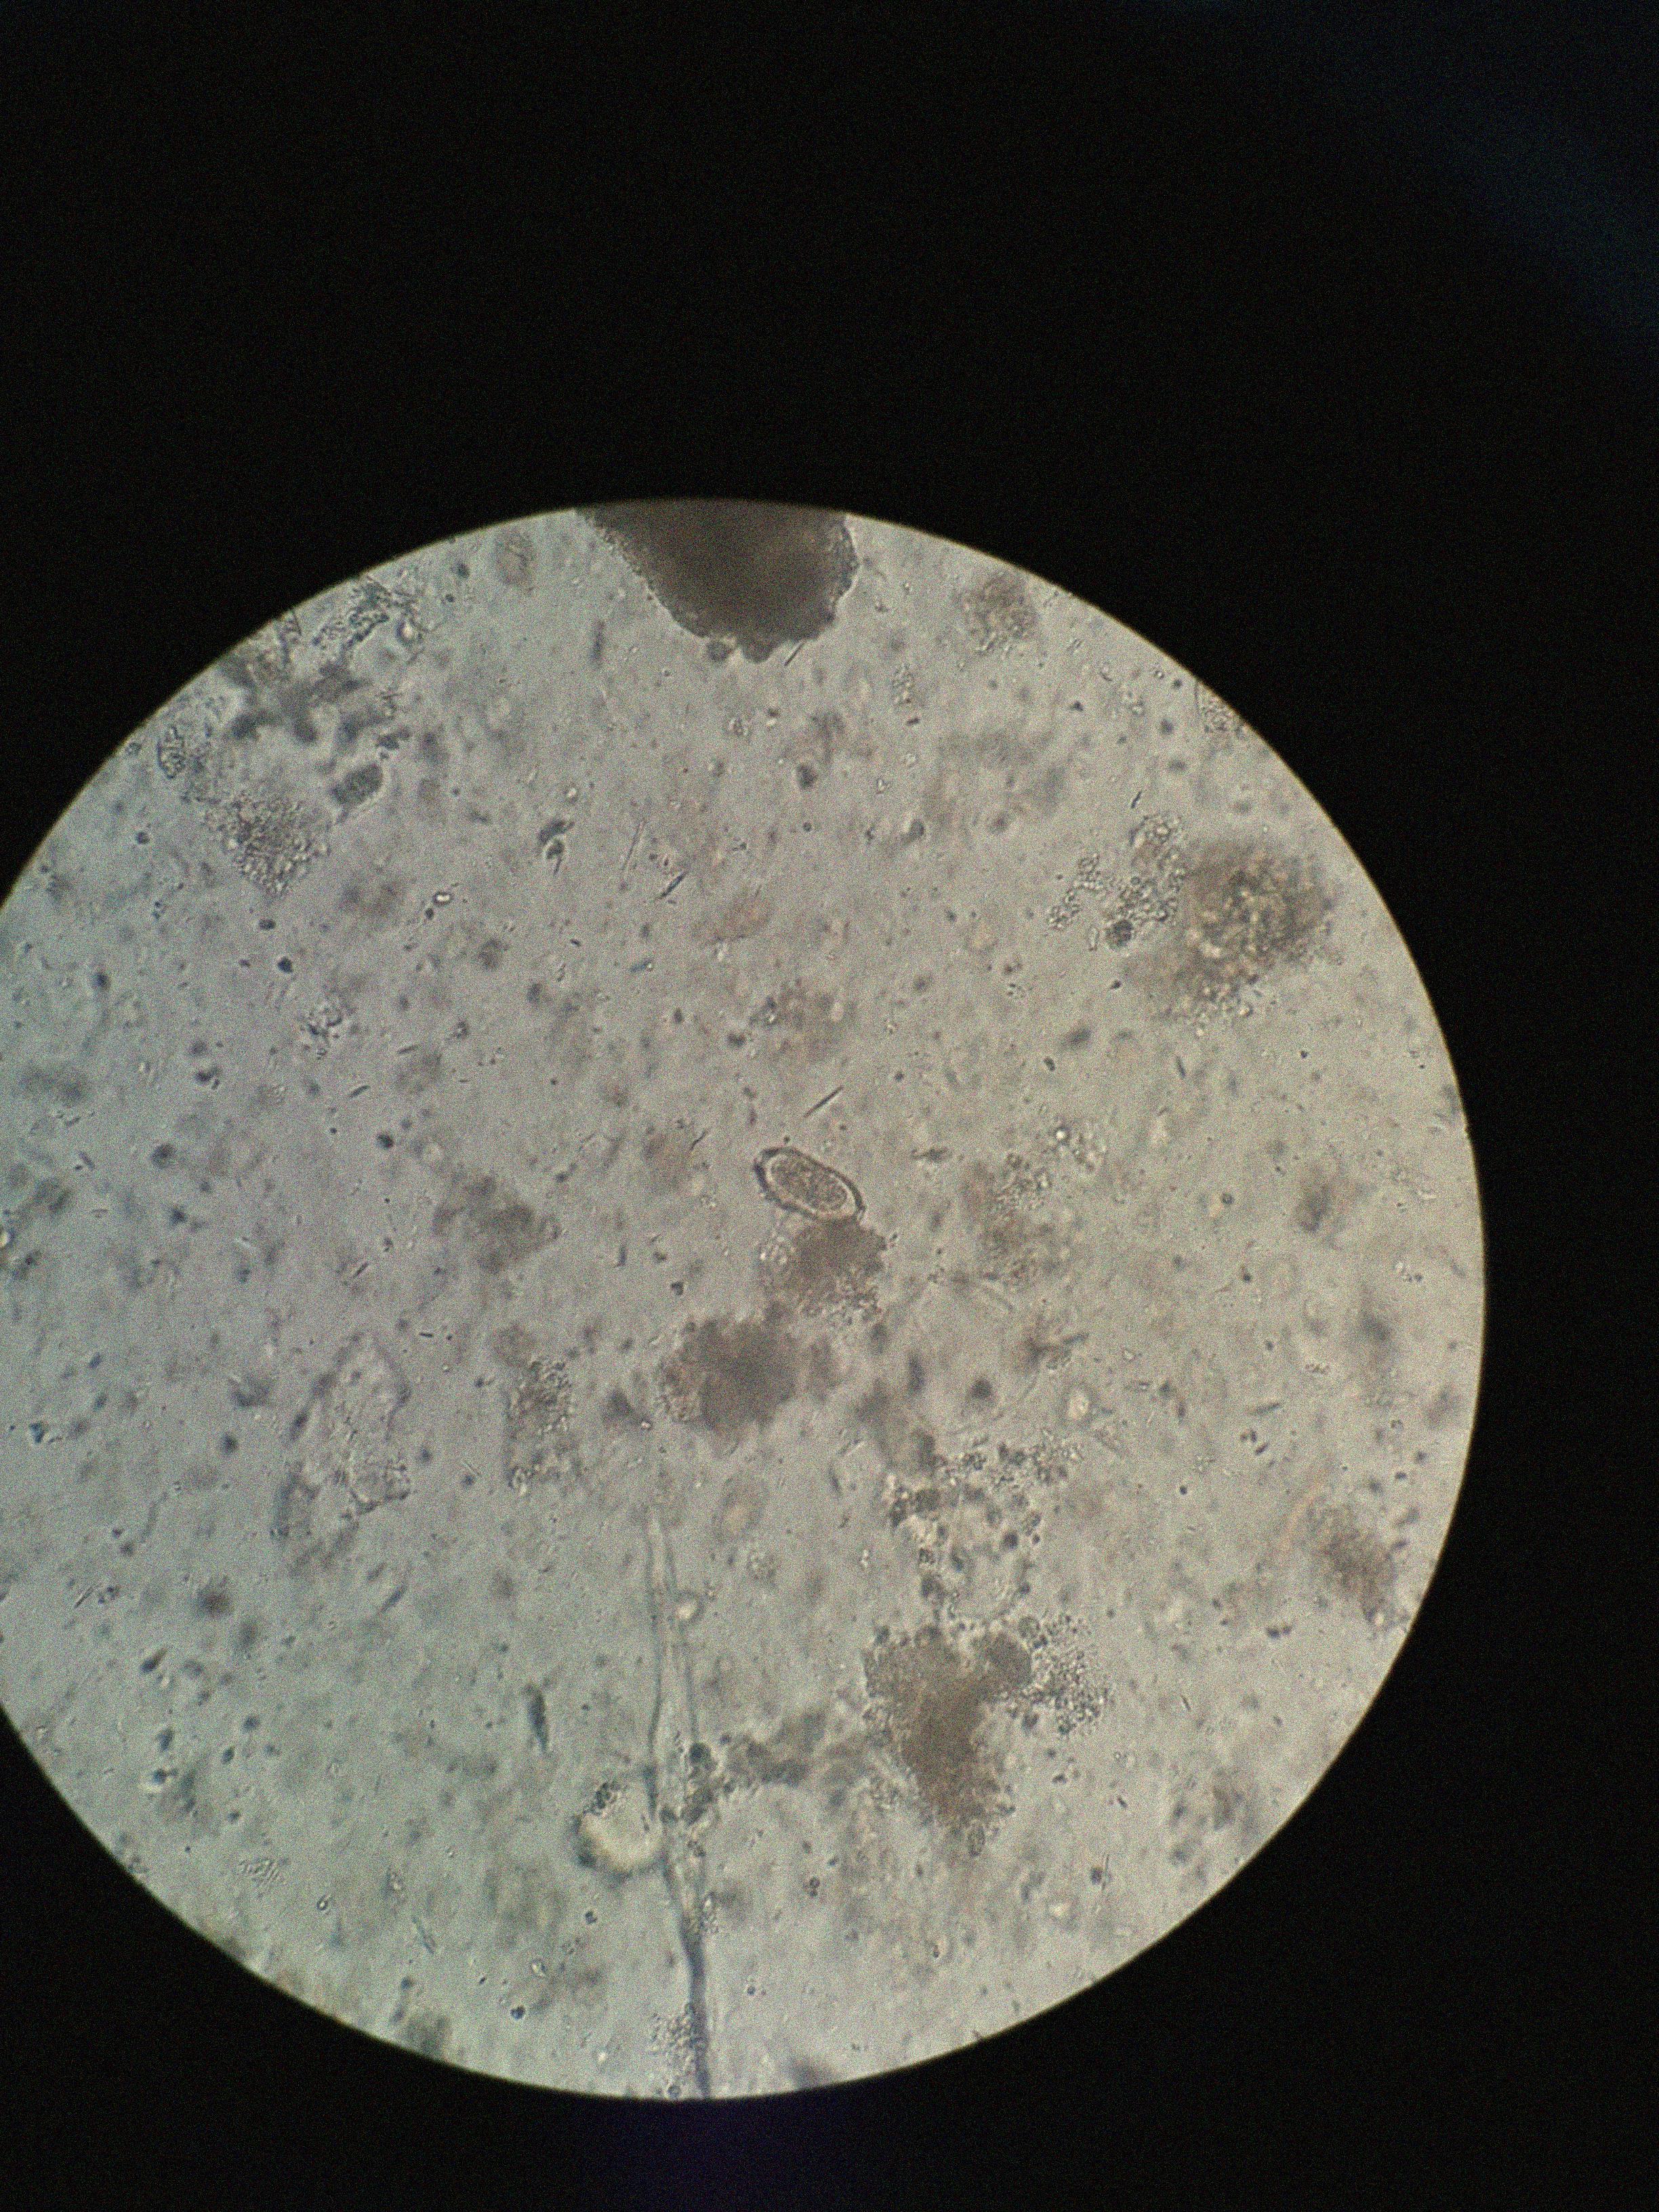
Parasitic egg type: Capillaria philippinensis